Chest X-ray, PA view. Patient: 77 years old, sex M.
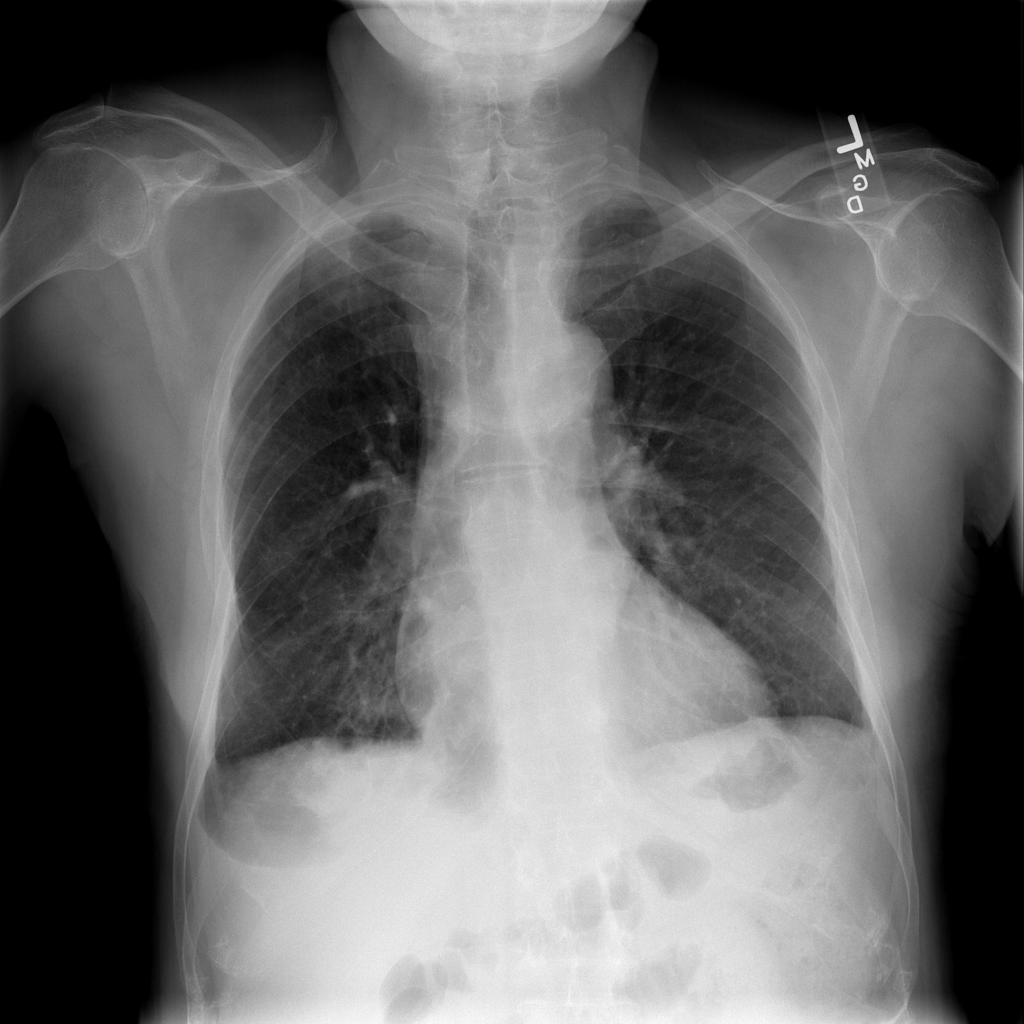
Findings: No Finding